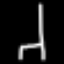
Label: chair